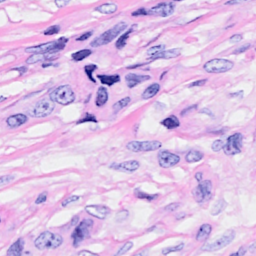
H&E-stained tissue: Breast